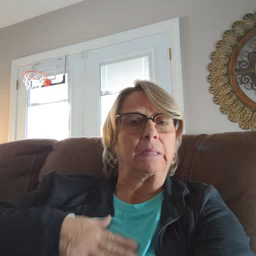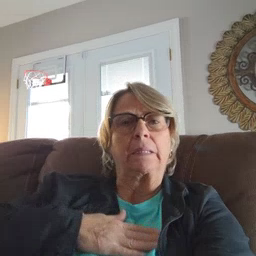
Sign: please